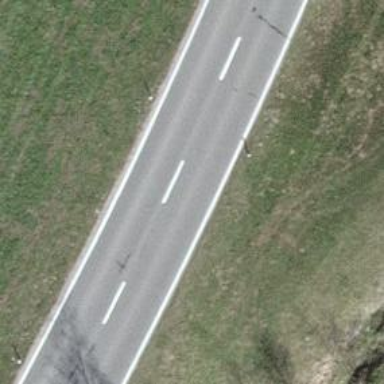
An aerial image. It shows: Secondary road with asphalt surface.